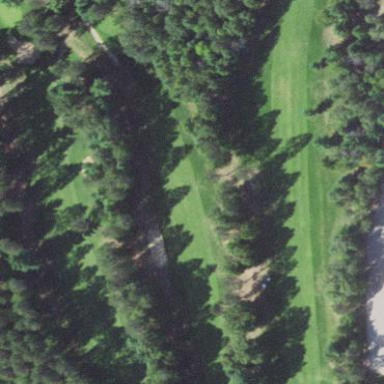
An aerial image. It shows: Golf fairway surrounded by grass.